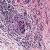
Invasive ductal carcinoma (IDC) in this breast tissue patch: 0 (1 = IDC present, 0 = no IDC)